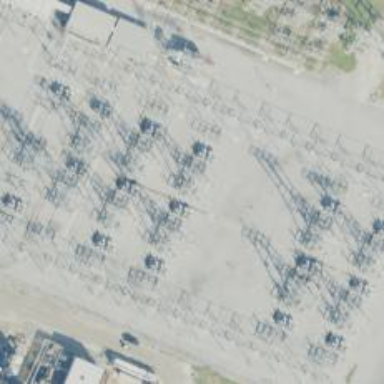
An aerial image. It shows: Switch used for power control.